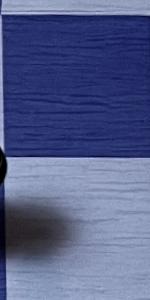
Label: Empty